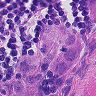
Metastatic tissue present: yes